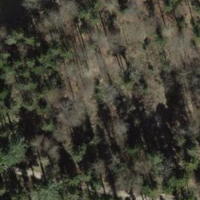
EUNIS habitat code: 44
Species observed at this site:
Lamium galeobdolon
Veronica montana